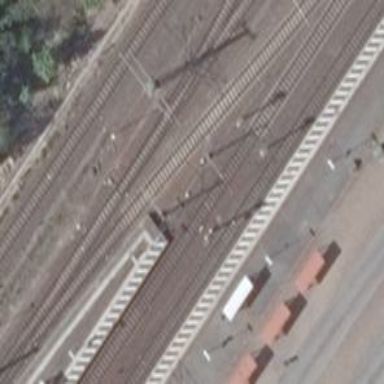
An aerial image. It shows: Railway signal.